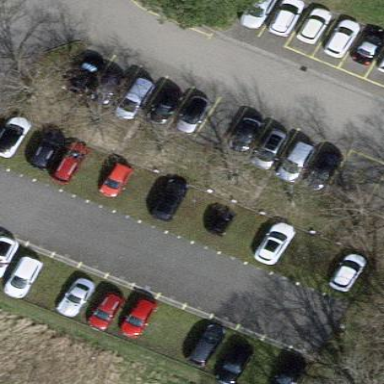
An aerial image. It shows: Parking area with surface.